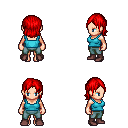
a pixel art fantasy rpg character, female body template, human, light skin, teal pirate shirt, teal pants, red long bangs hairstyle, maroon shoes, four views (front, back, left, right), 2x2 character sprite sheet, small pixel art, hard edges, no anti-aliasing